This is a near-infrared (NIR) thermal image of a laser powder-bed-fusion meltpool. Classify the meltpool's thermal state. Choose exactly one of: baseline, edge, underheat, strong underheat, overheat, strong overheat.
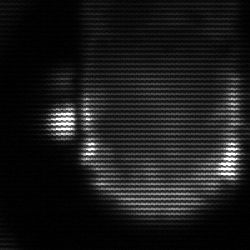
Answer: baseline